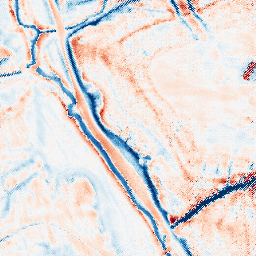
Category: edge_preserving
Decomposition family: bilateral
Decomposition parameters: d: 21
sigma_color: 25
sigma_space: 100
Upsampling method: regularized
Upsampling parameters: scale: 4
lambda_reg: 0.1
Upsampling scale: 4